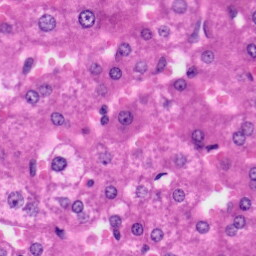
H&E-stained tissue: Liver